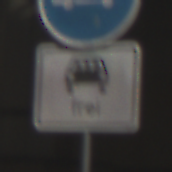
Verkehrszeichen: MehrfachbesetzePersonenkraftwagenFrei
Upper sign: Busssonderstreifen
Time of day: MorningAfternoon
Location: Outdoor (Urban)
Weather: PartlyCloudy
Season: NotSpecified
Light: Natural